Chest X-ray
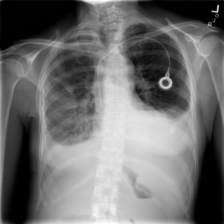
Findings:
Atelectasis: negative
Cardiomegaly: negative
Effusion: positive
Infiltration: negative
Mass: negative
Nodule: positive
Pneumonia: negative
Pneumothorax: negative
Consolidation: negative
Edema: negative
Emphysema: negative
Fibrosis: negative
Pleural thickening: negative
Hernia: negative